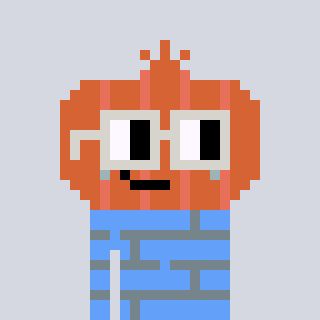
a pixel art character with square light gray glasses, a onion-shaped head and a blue-colored body on a cool background